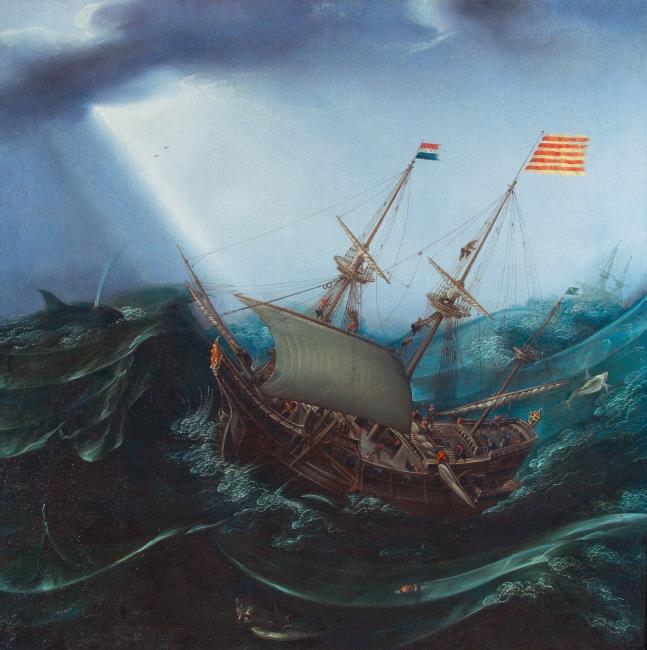
Title: Ship in a storm
Artist: Hendrik Vroom
Earliest date: 1595
Latest date: 1597
Genre: painting, overdoor
Iconography: Walvis
Keywords: marine (genre), storm, whale, full-rigged ship, wave (natural event), sunlight